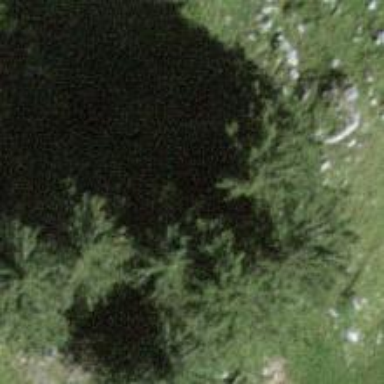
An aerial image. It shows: Evergreen needle-leaved tree.